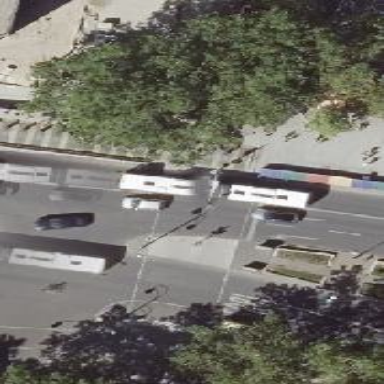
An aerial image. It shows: Footway crossing with traffic signals.